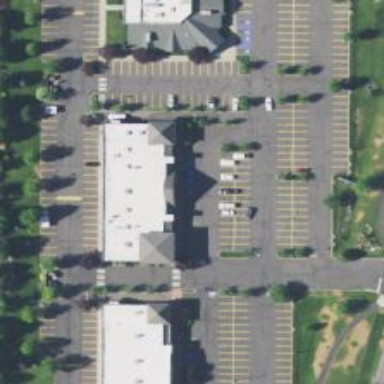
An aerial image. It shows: Veterinary facility.